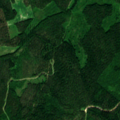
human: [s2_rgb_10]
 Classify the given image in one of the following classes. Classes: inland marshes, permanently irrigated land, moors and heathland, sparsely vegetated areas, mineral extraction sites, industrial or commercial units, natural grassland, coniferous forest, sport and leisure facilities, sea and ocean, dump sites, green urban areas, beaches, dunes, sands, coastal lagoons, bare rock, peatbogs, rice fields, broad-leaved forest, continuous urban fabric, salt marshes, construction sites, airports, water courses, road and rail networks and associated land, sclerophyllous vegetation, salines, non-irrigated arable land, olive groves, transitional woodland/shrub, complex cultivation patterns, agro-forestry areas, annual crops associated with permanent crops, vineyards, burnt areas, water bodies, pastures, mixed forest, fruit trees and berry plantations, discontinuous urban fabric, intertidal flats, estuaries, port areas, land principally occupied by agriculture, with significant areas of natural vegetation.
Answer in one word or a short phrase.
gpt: non-irrigated arable land, coniferous forest, mixed forest